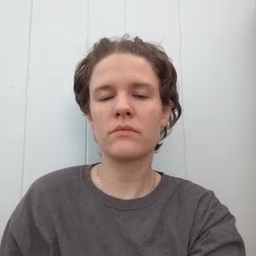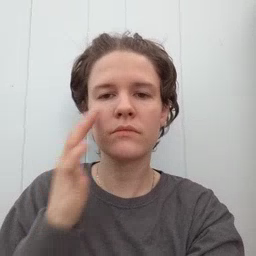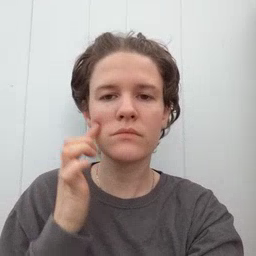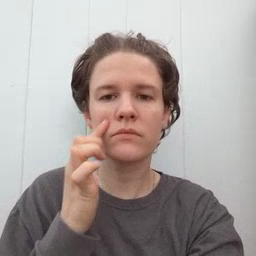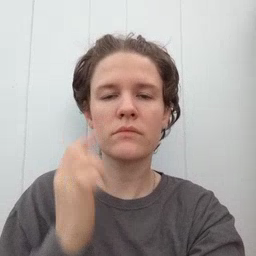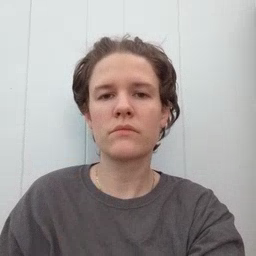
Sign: cheek